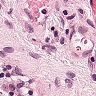
Metastatic tissue present: yes